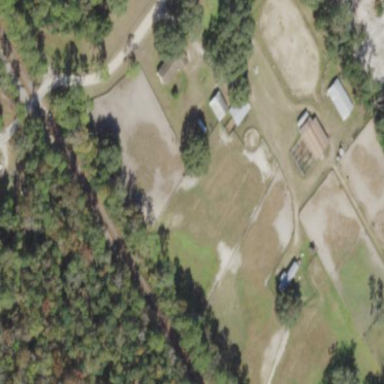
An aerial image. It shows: Farmyard area.